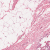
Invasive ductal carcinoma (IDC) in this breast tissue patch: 0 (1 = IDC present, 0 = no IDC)